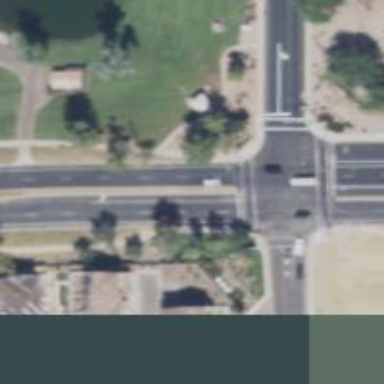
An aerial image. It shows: Solid stop line on the road marking.